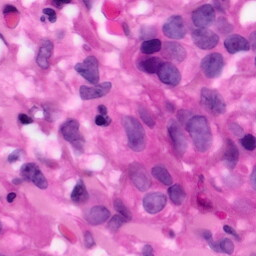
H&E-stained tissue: Pancreatic